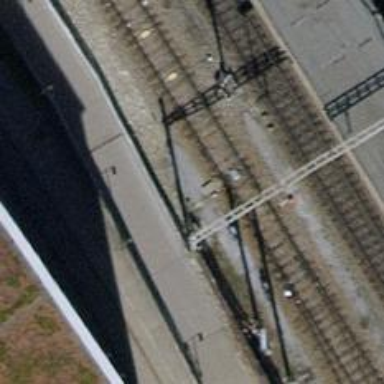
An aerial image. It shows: Rail siding with electrified contact lines.